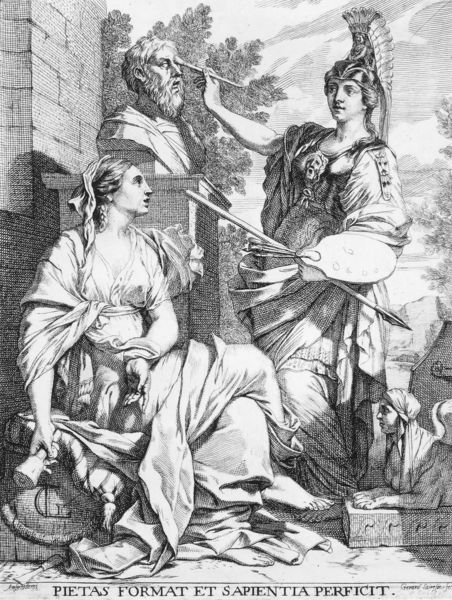
Titel: Allegorie der Bildhauerei und der Malerei
Künstler: Gérard de Lairesse
Institution: Amsterdam, Rijksprentenkabinet
Schlagwörter: baum, feder, gemälde, mann, umhang, weiß, bäume, frauen, sitzen, frau, schwarz, zeichnung, malerei, wand, falten, bild, signatur, gewand, mantel, sitzend, skulptur, statue, papier, mauer, grafik, graphik, figuren, büste, maler, malerin, bildhauerei, faltenwurf, linie, druck, radierung, stich, künstler, helm, kopfputz, allegorie, künste, palette, personifikation, pinsel, glocke, pieta, brief, merkur, römisch, athena, sphinx, wissenschaft, bildhauer, latein, fides, muttergottes, tugenden, helmzier, wissen, spinx, sapientia, pietas, homer, bldhauer